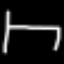
Label: bed